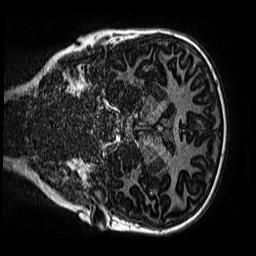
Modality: MP2RAGE
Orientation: coronal
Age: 11
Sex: male
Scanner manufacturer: siemens
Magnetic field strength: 3 T
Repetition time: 4 s
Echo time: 0.00299 s